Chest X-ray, AP view. Patient: 62 years old, sex F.
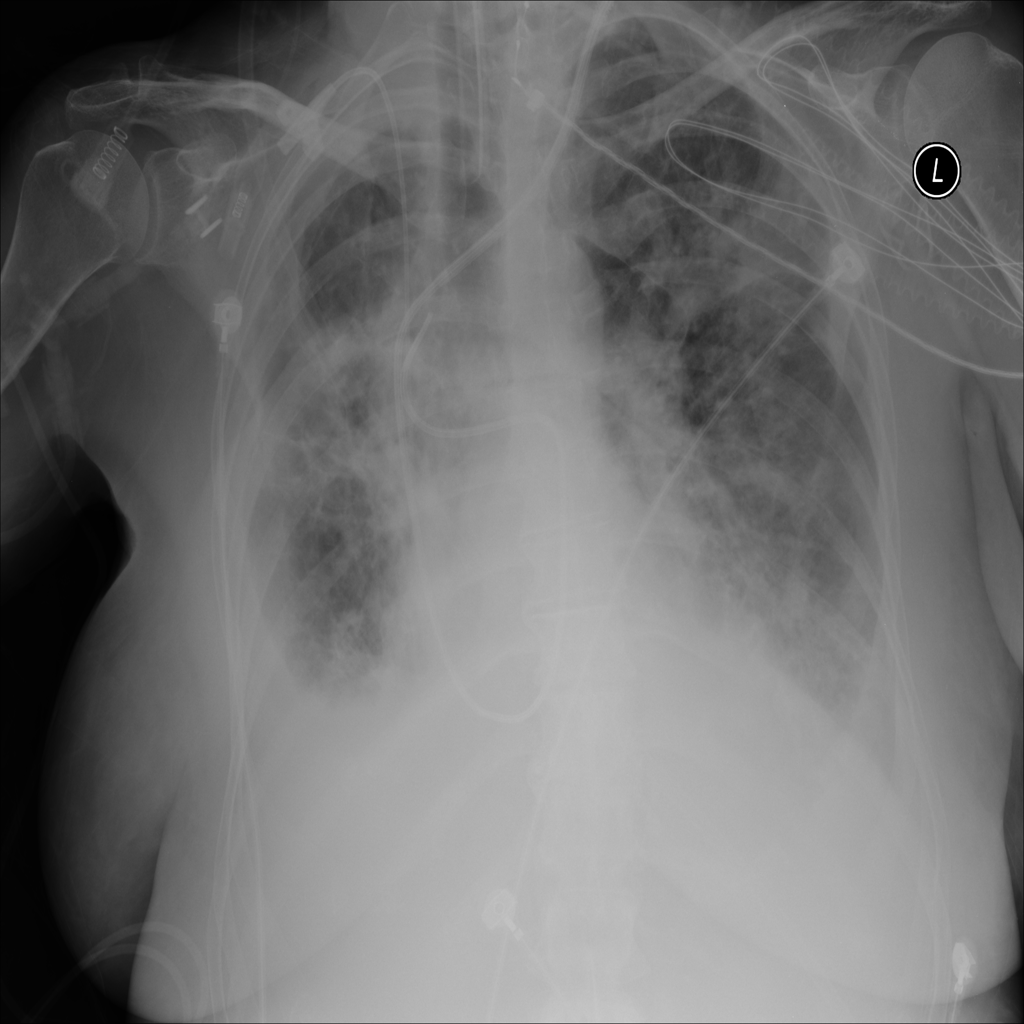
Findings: Effusion, Infiltration